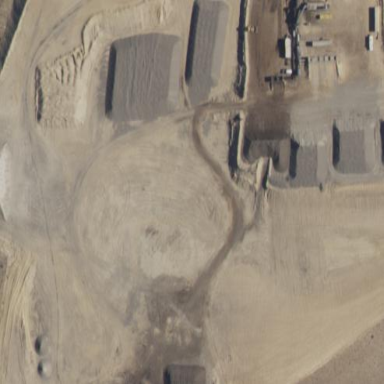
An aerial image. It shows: Quarry area.